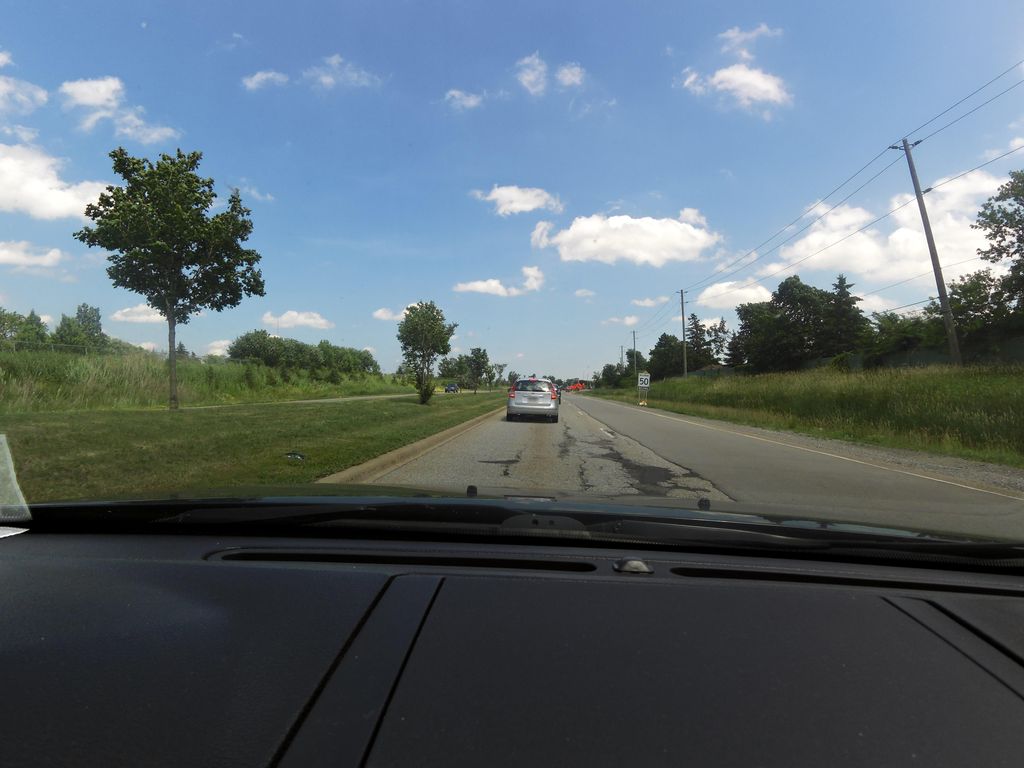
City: hamilton